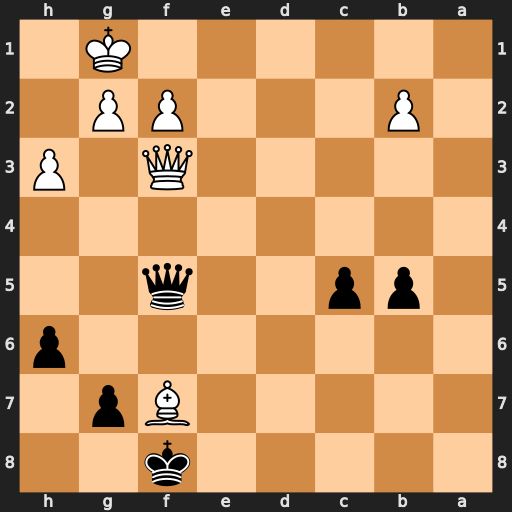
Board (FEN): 5k2/5Bp1/7p/1pp2q2/8/5Q1P/1P3PP1/6K1
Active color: b
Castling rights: -
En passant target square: -
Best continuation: Qxf3 gxf3 Kxf7